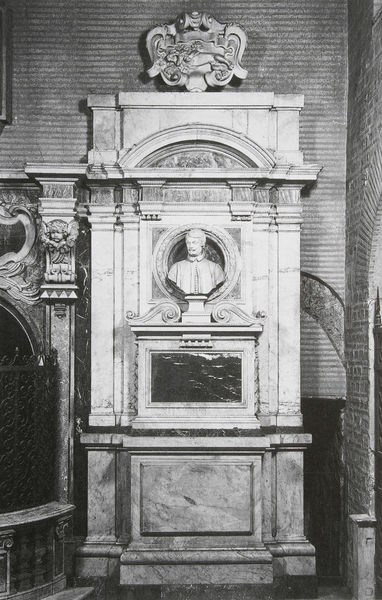
Titel: Grabmal von Bernardo Guglielmi
Künstler: Pietro da Cortona
Standort: Rom
Institution: San Lorenzo fuori le mura
Schlagwörter: mann, weiß, marmor, säule, säulen, zimmer, wand, stein, bildnis, gitter, kirche, kamin, ofen, engel, putte, skulptur, relief, ecke, bogen, fassade, italien, giebel, ziegel, backstein, könig, büste, verzierung, metall, plastik, foto, fotografie, rechteck, denkmal, plakette, altar, wappen, sims, schnörkel, voluten, grab, schnecke, schrein, verzierungen, porttrait, grabmal, klassizistisch, gibel, bauwerk, medici, epitaph, oranamente, aminzimmer, porpyr, mauer#viereck